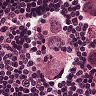
Metastatic tissue present: yes